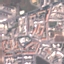
Land use / land cover class: Residential